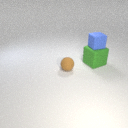
large green rubber cube to the right of small brown rubber sphere